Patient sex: F
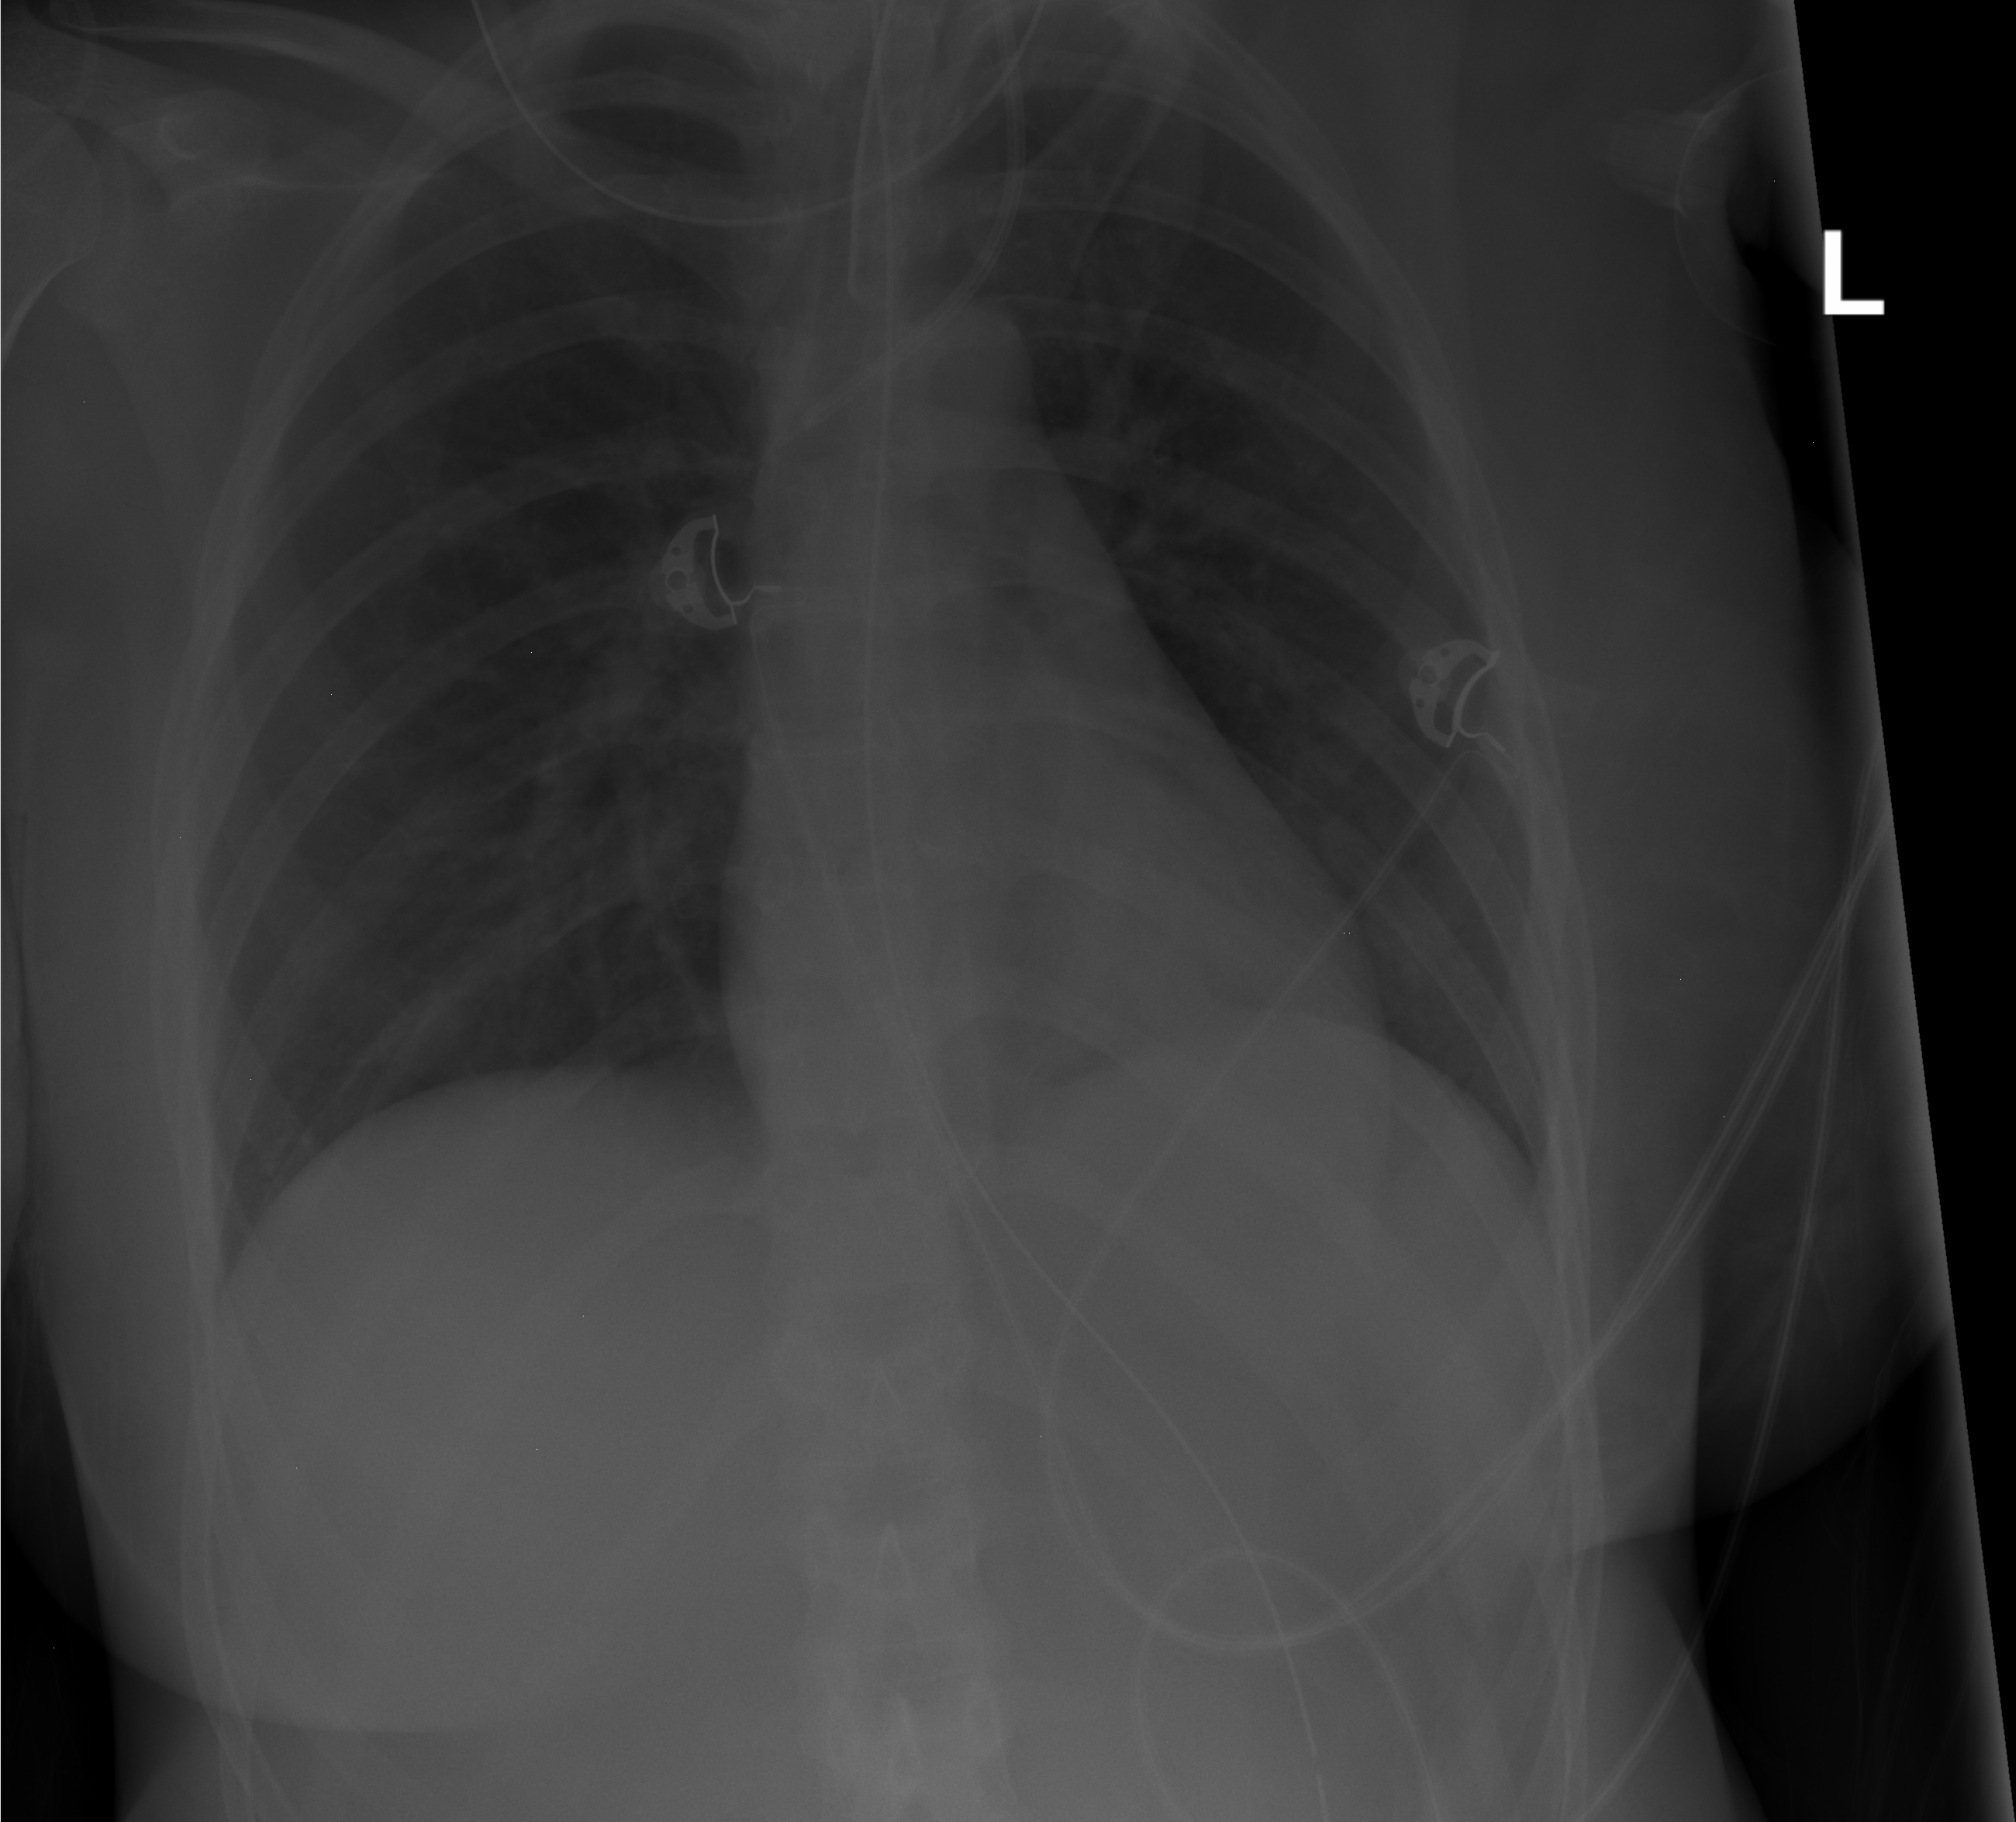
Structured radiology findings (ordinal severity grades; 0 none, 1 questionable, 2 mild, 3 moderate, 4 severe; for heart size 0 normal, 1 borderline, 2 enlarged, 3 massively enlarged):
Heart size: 0
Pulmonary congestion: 0
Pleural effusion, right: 0
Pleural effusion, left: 0
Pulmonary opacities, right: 0
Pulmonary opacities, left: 0
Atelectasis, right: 0
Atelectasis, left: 2